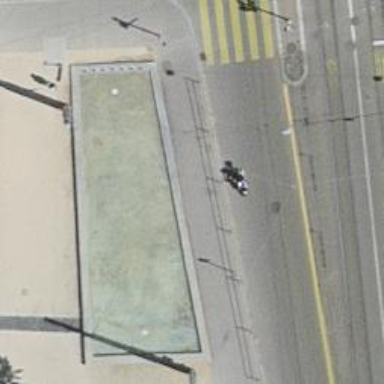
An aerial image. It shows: Fountain.